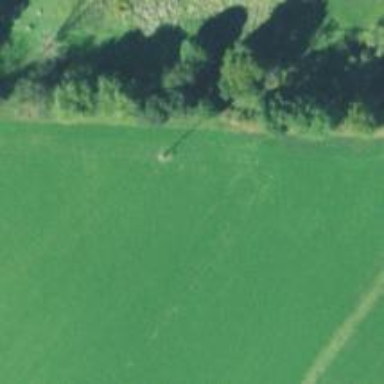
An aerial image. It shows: Power pole.